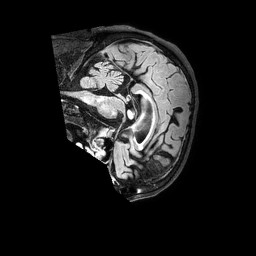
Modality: FLAIR
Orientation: sagittal
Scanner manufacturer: philips
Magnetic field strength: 3 T
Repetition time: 4.8 s
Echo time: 0.2792 s